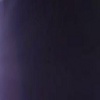
Label: space